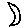
Label: moon